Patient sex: F
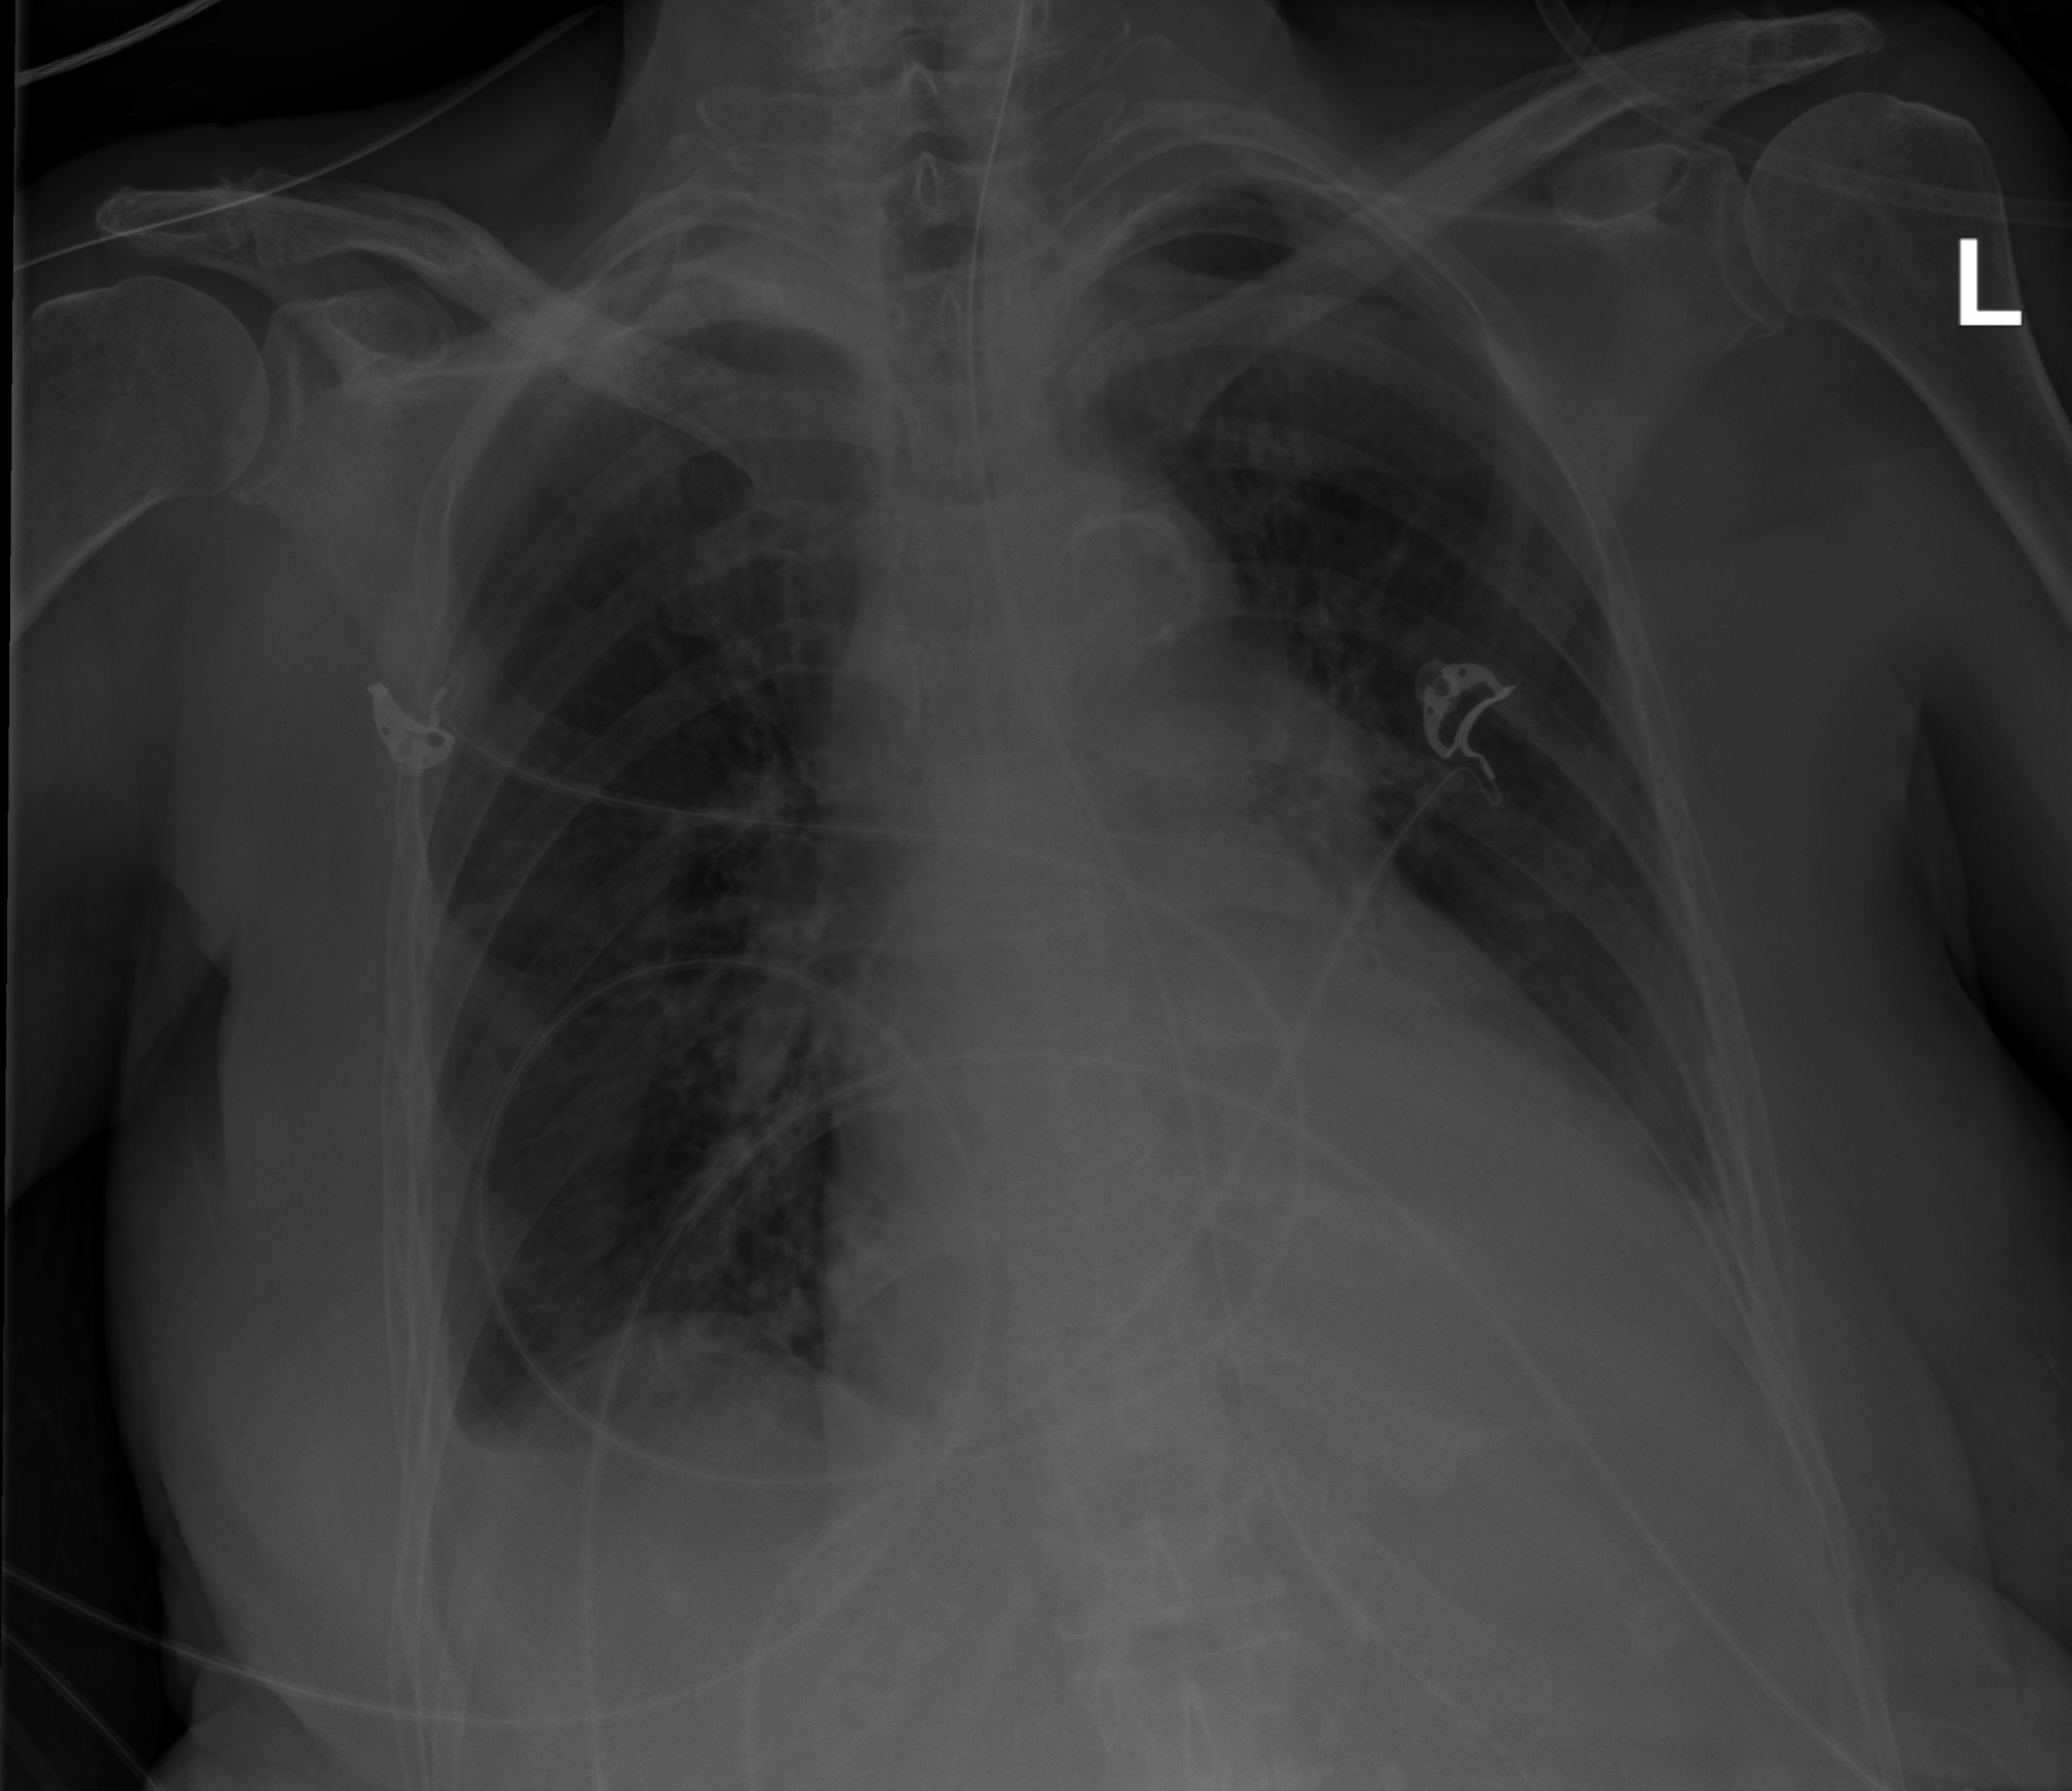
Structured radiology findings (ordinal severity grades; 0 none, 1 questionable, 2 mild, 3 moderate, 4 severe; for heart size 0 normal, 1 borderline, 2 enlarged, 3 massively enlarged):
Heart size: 0
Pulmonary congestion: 0
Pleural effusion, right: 2
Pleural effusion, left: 2
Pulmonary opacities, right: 1
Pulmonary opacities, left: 0
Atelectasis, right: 2
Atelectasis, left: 2